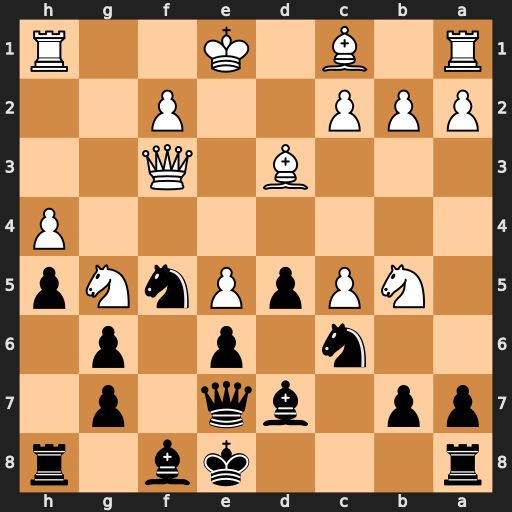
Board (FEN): r3kb1r/pp1bq1p1/2n1p1p1/1NPpPnNp/7P/3B1Q2/PPP2P2/R1B1K2R
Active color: b
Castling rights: KQkq
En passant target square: -
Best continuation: Nxe5 Nc7+ Kd8 Qf4 Nxd3+